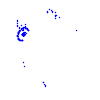
Particle: proton